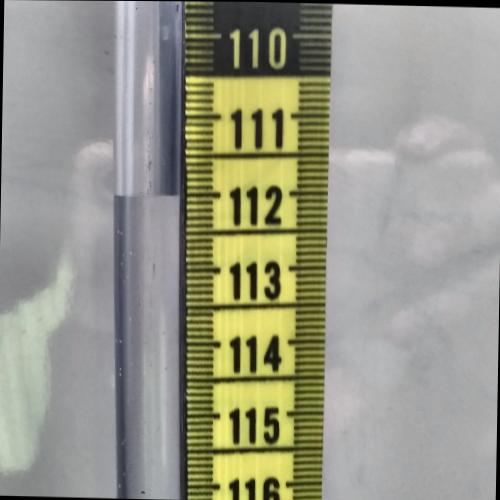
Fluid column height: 112.0 cm